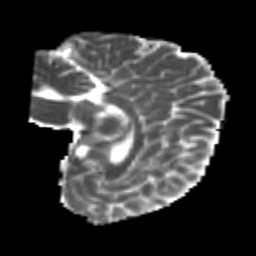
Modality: MD
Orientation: sagittal
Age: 22
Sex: female
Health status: healthy
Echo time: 0.074 s